Question: Context of my problem is, I have to build a connection to word from another program.
The user has all the fields visible in a template to set them as bookmarks,
so the user will dynamicly create a template with bookmarks.
If this is a document with no lists (multiple rows of view) all is good.
The bookmarks are replaced with the needed information.
The problem I have is when there are lists in the template.
They only set the bookmark once,
so i have to copy it in somehow with the right position and style etc,
cause i have to be able to print the list per line.
An example of this is:

When i print one line, i lose the bookmark.
Is there any way to know if the bookmark is in a table or not?
And is it possible to copy the bookmark with the right position etc?
I am using C# with microsoft.office.interop.word.
Currently putting all the list items in one cell devided by an enter.
Should i use the xml scheme to do this?
(it should be possible to get even subrows to the current table)
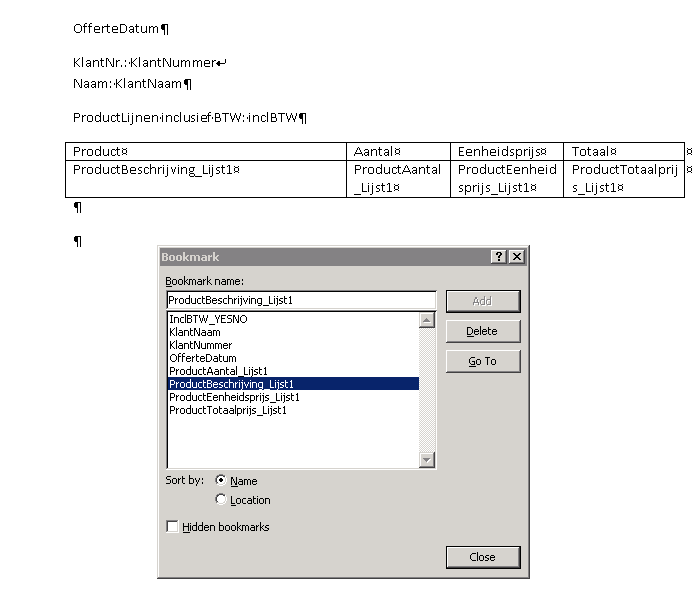
Answer: I've solved the problem with merge fields in Word.
First i load the template in my docx.
Then i copy the paragraphs (with the right level indication) as many times as there are rows for that level.
Then what's left is to fill all the merge fields with the according rows.